Interaction volume radius: 5 \u00c5
Interaction volume height: 20 \u00c5
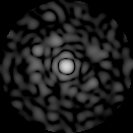
Disorder parameter: 0.8171